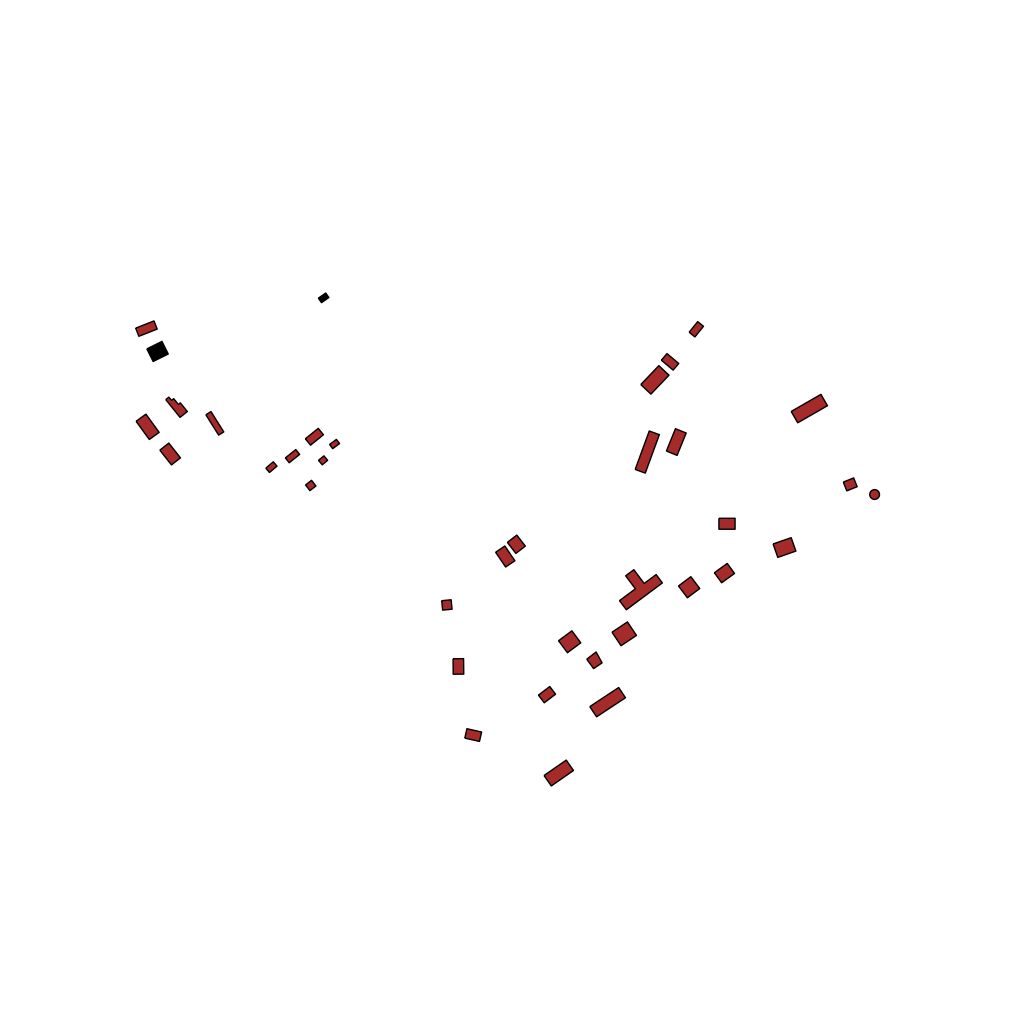
Tags: overhead vector_map, agriculture, recreation, residential, modern, individual_rise, density_1, Building, Facility, 1.0 km²